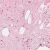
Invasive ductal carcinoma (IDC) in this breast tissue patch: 0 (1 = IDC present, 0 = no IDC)